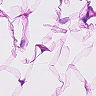
Metastatic tissue present: no